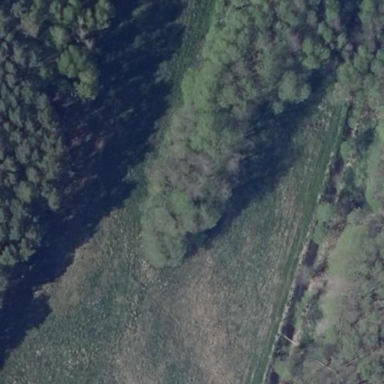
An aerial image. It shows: Forest area.